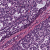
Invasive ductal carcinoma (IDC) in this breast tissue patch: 1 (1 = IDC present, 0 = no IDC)